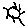
Label: sun